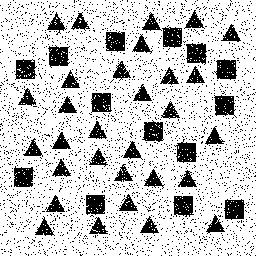
Squares: 14
Triangles: 30
Stars: 0
Total shapes: 44